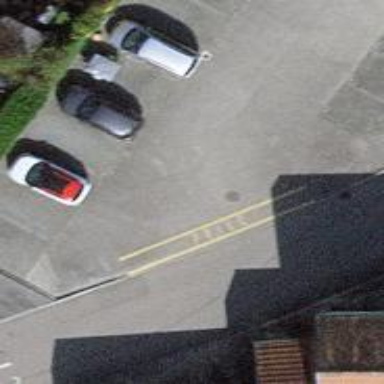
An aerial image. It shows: Parking aisle designated as service road.